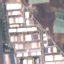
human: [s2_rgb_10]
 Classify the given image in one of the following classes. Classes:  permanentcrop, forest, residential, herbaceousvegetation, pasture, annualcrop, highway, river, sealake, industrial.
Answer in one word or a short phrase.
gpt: Industrial